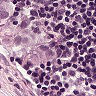
Metastatic tissue present: yes